Interaction volume radius: 10 \u00c5
Interaction volume height: 10 \u00c5
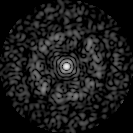
Disorder parameter: 0.8405